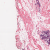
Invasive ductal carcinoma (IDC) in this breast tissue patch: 0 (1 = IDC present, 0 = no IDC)